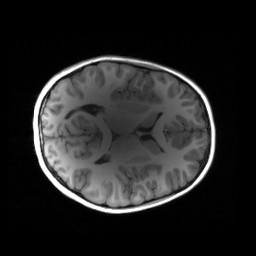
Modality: T1w
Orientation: axial
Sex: female
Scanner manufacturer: siemens
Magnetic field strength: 3 T
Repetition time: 1.9 s
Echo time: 0.00243 s